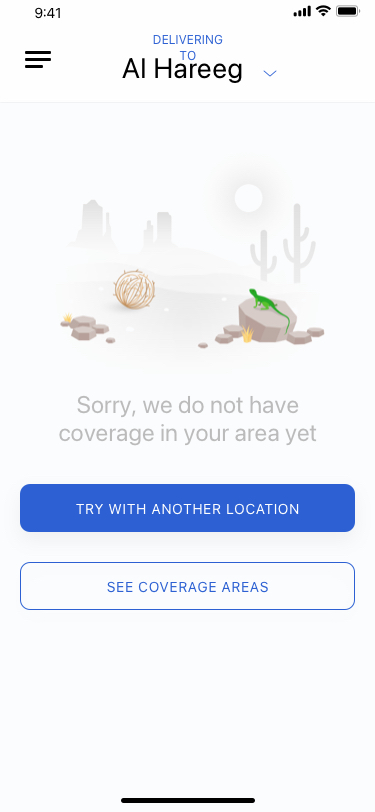
Text in this UI design:
Al Hareeg
Delivering to
Sorry, we do not have
coverage in your area yet
Try with another location
See coverage areas